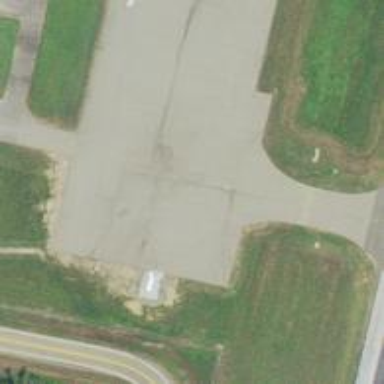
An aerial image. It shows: Apron at the airport.